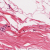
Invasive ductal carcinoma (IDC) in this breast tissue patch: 0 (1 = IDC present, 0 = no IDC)